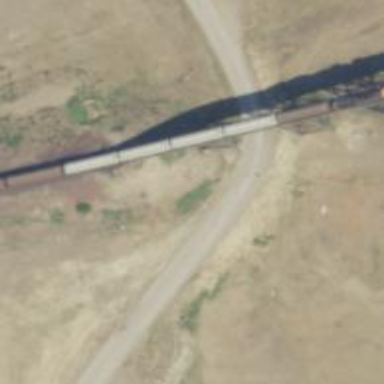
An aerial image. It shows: Viaduct railway bridge.